Question: I am trying to use the datepicker from the <URL> site, but the CSS is not working as it should.
Here is my output and what I want it to look like:

Here's a <URL> and the relevant code:
'''
<div class="input-daterange">
<input type="text" class="input" value="2012-04-05" />
<span class="add-on">to</span>
<input type="text" class="input" value="2012-04-19" />
<button type="submit" class="btn btn-default" id='submit'>Submit</button>
</div>
'''
But I can't tell what part of the css is being overridden to change the display of the datepicker.
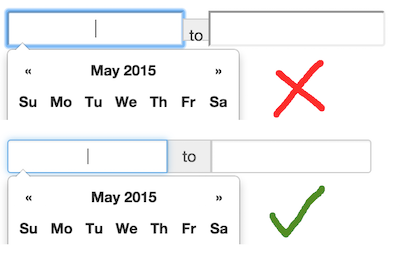
Answer: The classes changed from Bootstrap 2 to Bootstrap 3
The <URL> is out of date for bootstrap 2:
'''
<div class="input-daterange">
<input type="text" class="input-small" />
<span class="add-on">to</span>
<input type="text" class="input-small" />
</div>
'''
But if you go to the <URL>, you can see the correct markup:
'''
<div class="input-daterange input-group">
<input type="text" class="input-sm form-control" />
<span class="input-group-addon">to</span>
<input type="text" class="input-sm form-control" />
</div>
'''
### Demo in Stack Snippets
'''
<link href="//cdnjs.cloudflare.com/ajax/libs/twitter-bootstrap/3.3.2/css/bootstrap.css" rel="stylesheet"/>
<link href="//cdnjs.cloudflare.com/ajax/libs/bootstrap-datepicker/1.3.1/css/datepicker.css" rel="stylesheet"/>
<script src="//cdnjs.cloudflare.com/ajax/libs/jquery/2.1.3/jquery.js"></script>
<script src="//cdnjs.cloudflare.com/ajax/libs/twitter-bootstrap/3.3.2/js/bootstrap.js"></script>
<script src="//cdnjs.cloudflare.com/ajax/libs/bootstrap-datepicker/1.3.1/js/bootstrap-datepicker.js"></script>
<div class="input-daterange input-group" id="datepicker">
<input type="text" class="input-sm form-control" name="start" />
<span class="input-group-addon">to</span>
<input type="text" class="input-sm form-control" name="end" />
</div>
'''
I'll leave adding a button as an exercise for the reader, but check out how to style <URL>